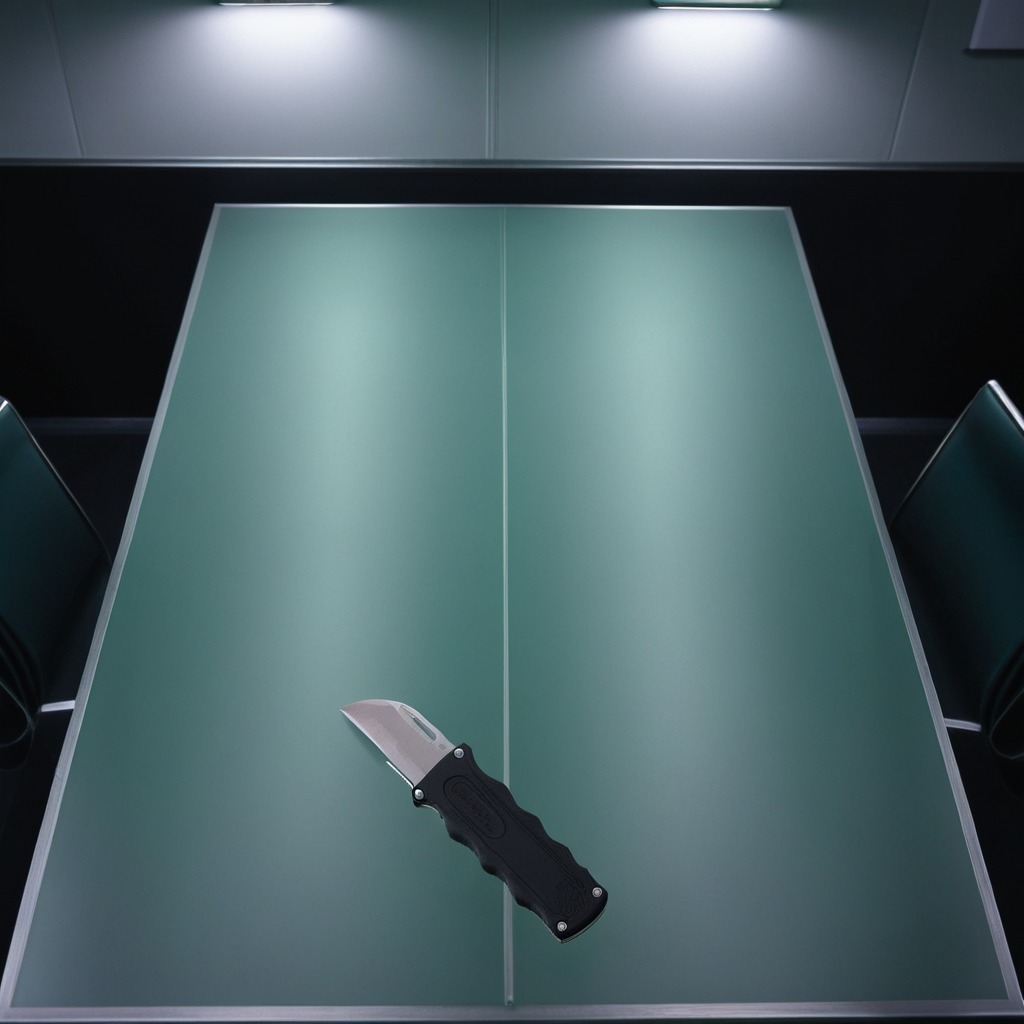
A utility knife is lying on the clean empty table in a railway signal maintenance room lit by harsh overhead fluorescents photorealistic surface textures crisp shadows high dynamic range.